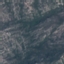
Land use / land cover: HerbaceousVegetation